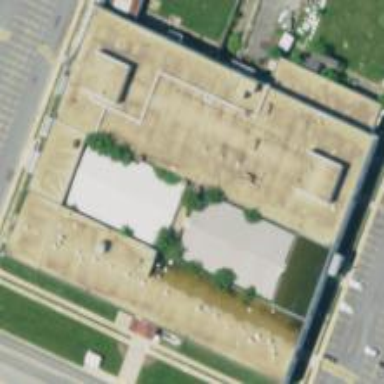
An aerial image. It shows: Public building.